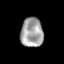
Tissue: prostate
Cell type: T cells
Senescence score: 0.355
Nuclear area (px): 653
Mean DAPI intensity: 161.44